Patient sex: M
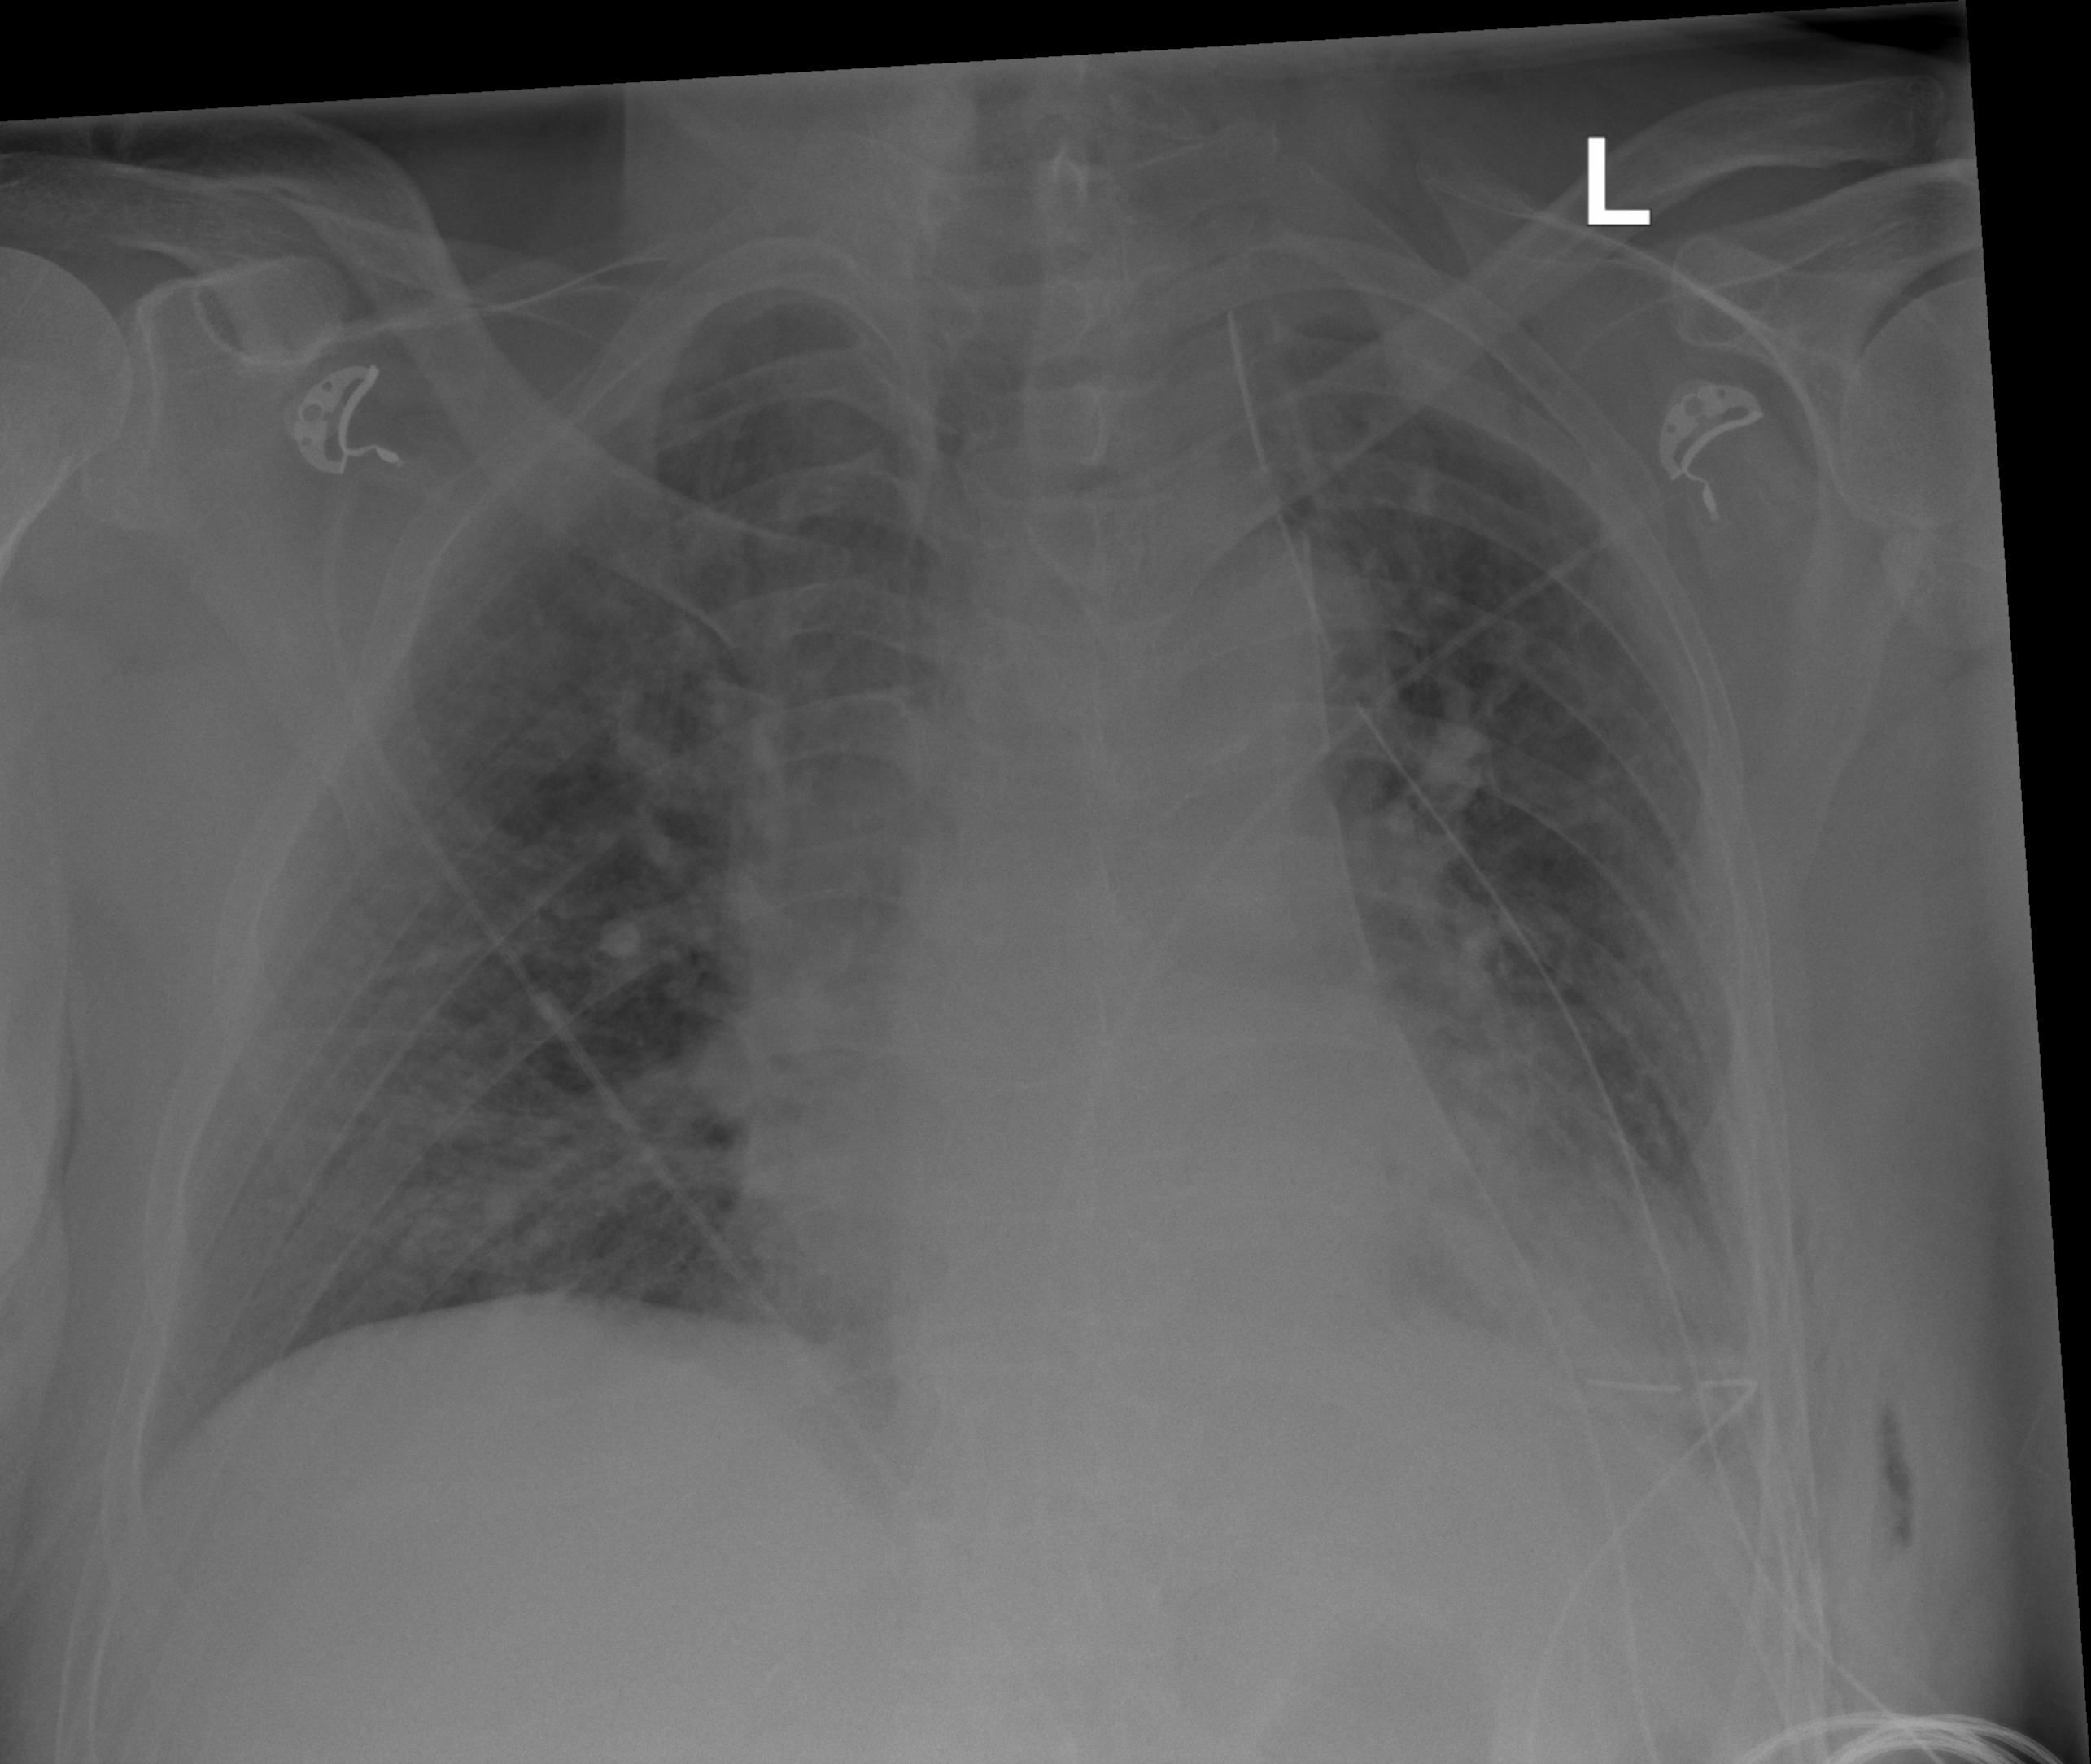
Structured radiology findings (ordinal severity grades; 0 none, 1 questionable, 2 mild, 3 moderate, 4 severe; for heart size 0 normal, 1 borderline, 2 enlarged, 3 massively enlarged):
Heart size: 2
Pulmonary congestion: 2
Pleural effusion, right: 0
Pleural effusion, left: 2
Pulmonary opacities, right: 2
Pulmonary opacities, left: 2
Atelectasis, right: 1
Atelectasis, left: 2